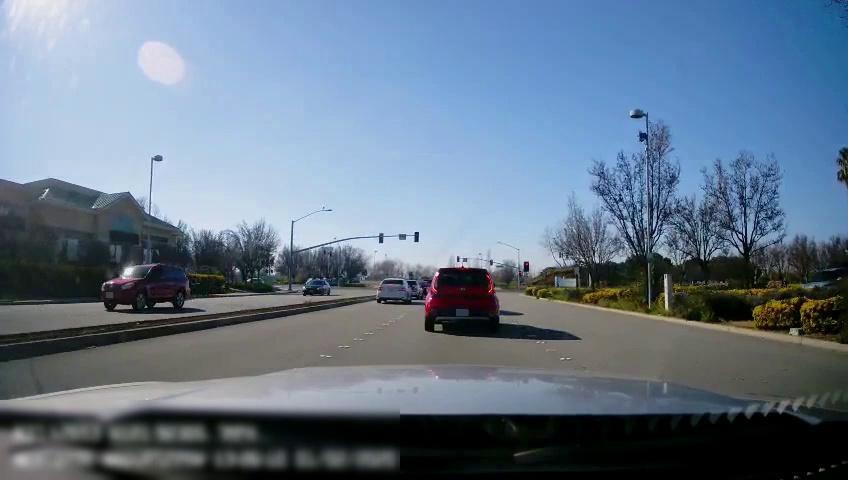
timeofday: Day
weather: Sunny
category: Drivable Space
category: Drivable Space
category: Vehicles | Car
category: Vehicles | Car
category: Vehicles | SUV
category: Vehicles | Car
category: Vehicles | Car
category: Vehicles | Car
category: Lanes | Current Lane
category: Lanes | Current Lane
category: Traffic | Lights
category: Traffic | Lights
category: Traffic | Lights